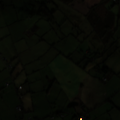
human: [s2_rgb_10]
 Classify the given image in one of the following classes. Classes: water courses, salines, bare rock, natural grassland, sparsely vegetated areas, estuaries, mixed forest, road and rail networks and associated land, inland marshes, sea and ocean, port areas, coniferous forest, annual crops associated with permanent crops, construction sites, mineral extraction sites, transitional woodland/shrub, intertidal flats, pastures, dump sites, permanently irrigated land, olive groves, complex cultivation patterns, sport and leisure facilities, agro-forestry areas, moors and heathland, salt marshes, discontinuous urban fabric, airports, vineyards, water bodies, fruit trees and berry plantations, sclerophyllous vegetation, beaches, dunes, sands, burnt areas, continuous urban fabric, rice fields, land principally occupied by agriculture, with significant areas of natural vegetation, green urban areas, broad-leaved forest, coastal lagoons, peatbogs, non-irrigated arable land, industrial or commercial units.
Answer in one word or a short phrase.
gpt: non-irrigated arable land, pastures